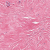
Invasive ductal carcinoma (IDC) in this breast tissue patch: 0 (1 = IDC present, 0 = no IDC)